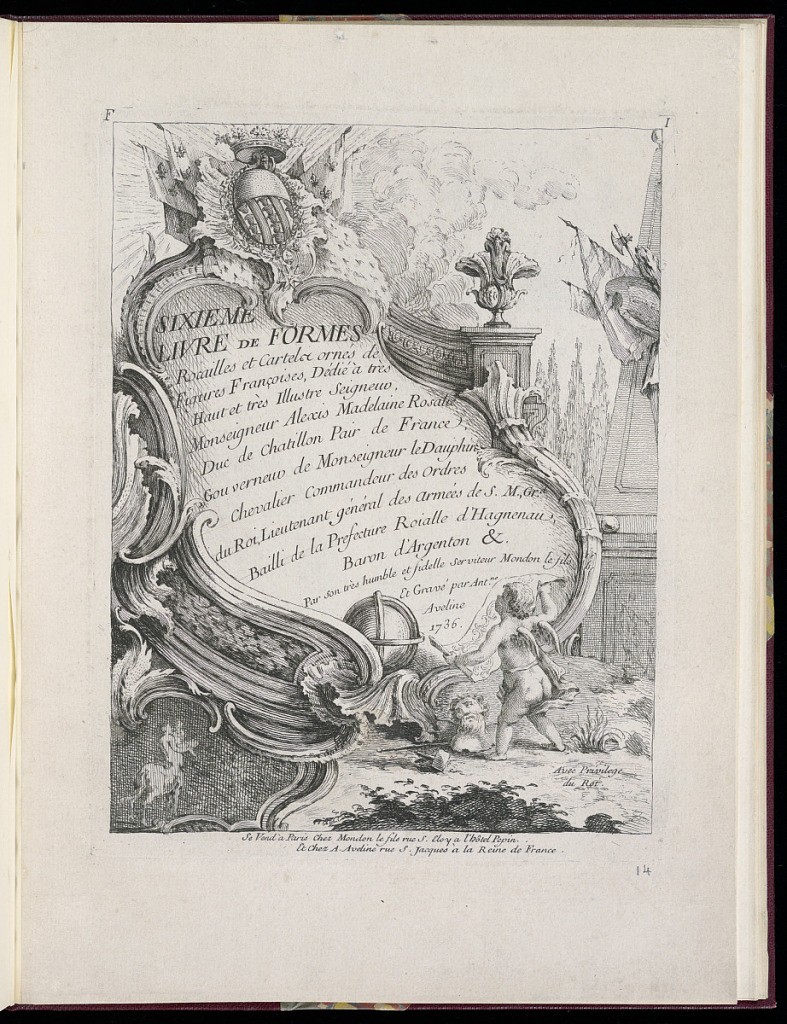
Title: Title Page
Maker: François-Thomas Mondon, French, 1709 – 1755
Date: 1736
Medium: Etching on laid paper
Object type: Print
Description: Title page from a series of seven designs for trophies, rococo ornament and vignettes. The title and date are lettered in the center within a cartouche topped with a crowned coat of arms, ermine and French royale flags. The rocaille frame incorporates c-scrolls, foliate, acanthus leaf, and shell motifs within a garden landscape with a vase to the right, and a thin pyramidal structure with part of a military trophy of flags and armor. In the background trees, and clouds. In the foreground a globe, a male portrait bust, and a putto holding a paper with an ornament design and looking up at the title. The plate is signed, numbered and with the address below.